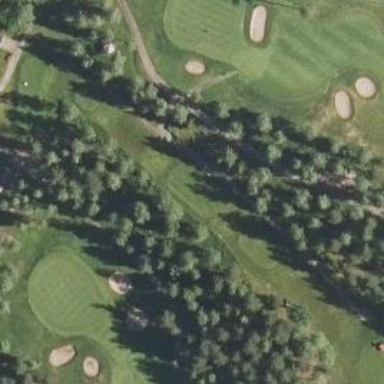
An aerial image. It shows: Pathway for golfing.